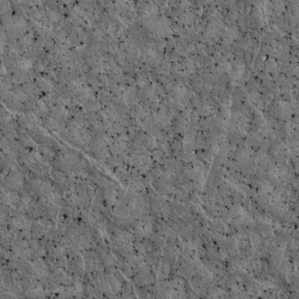
Label: non_frost